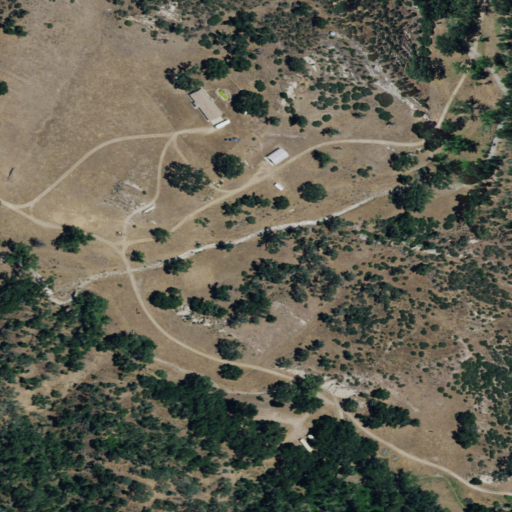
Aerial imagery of valley in California named Haystack Canyon containing shrub, open development, grassland, and mixed forest